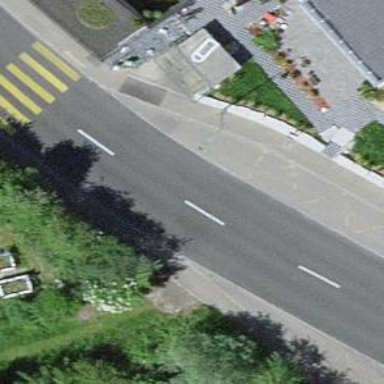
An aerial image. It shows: Public transport stop position.